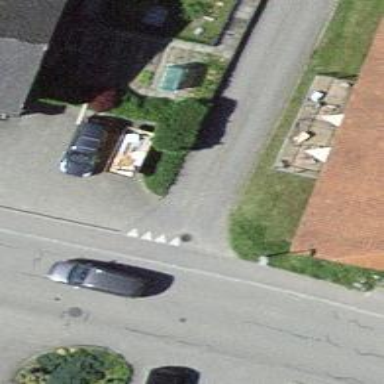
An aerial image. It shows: Road with "give way" sign.